Field crop: maize
Growth stage: 1
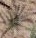
Species: salsola